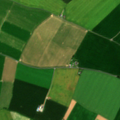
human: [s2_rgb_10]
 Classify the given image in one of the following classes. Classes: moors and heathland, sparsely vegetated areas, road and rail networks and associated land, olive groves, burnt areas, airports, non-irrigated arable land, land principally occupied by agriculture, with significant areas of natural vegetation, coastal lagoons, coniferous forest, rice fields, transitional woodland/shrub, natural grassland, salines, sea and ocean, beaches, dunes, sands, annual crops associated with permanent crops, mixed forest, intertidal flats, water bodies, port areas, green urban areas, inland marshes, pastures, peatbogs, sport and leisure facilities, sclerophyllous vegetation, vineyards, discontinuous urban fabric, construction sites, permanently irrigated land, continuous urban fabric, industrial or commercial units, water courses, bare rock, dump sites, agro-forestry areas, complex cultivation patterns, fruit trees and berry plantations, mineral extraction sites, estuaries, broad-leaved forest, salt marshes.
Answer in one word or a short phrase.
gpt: sport and leisure facilities, non-irrigated arable land, pastures